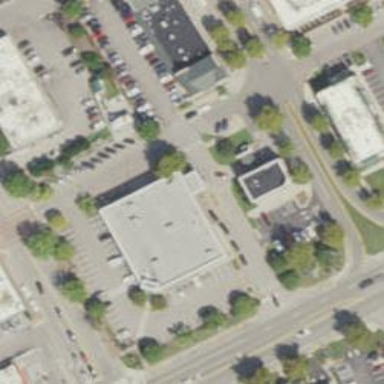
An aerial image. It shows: Building.